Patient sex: M
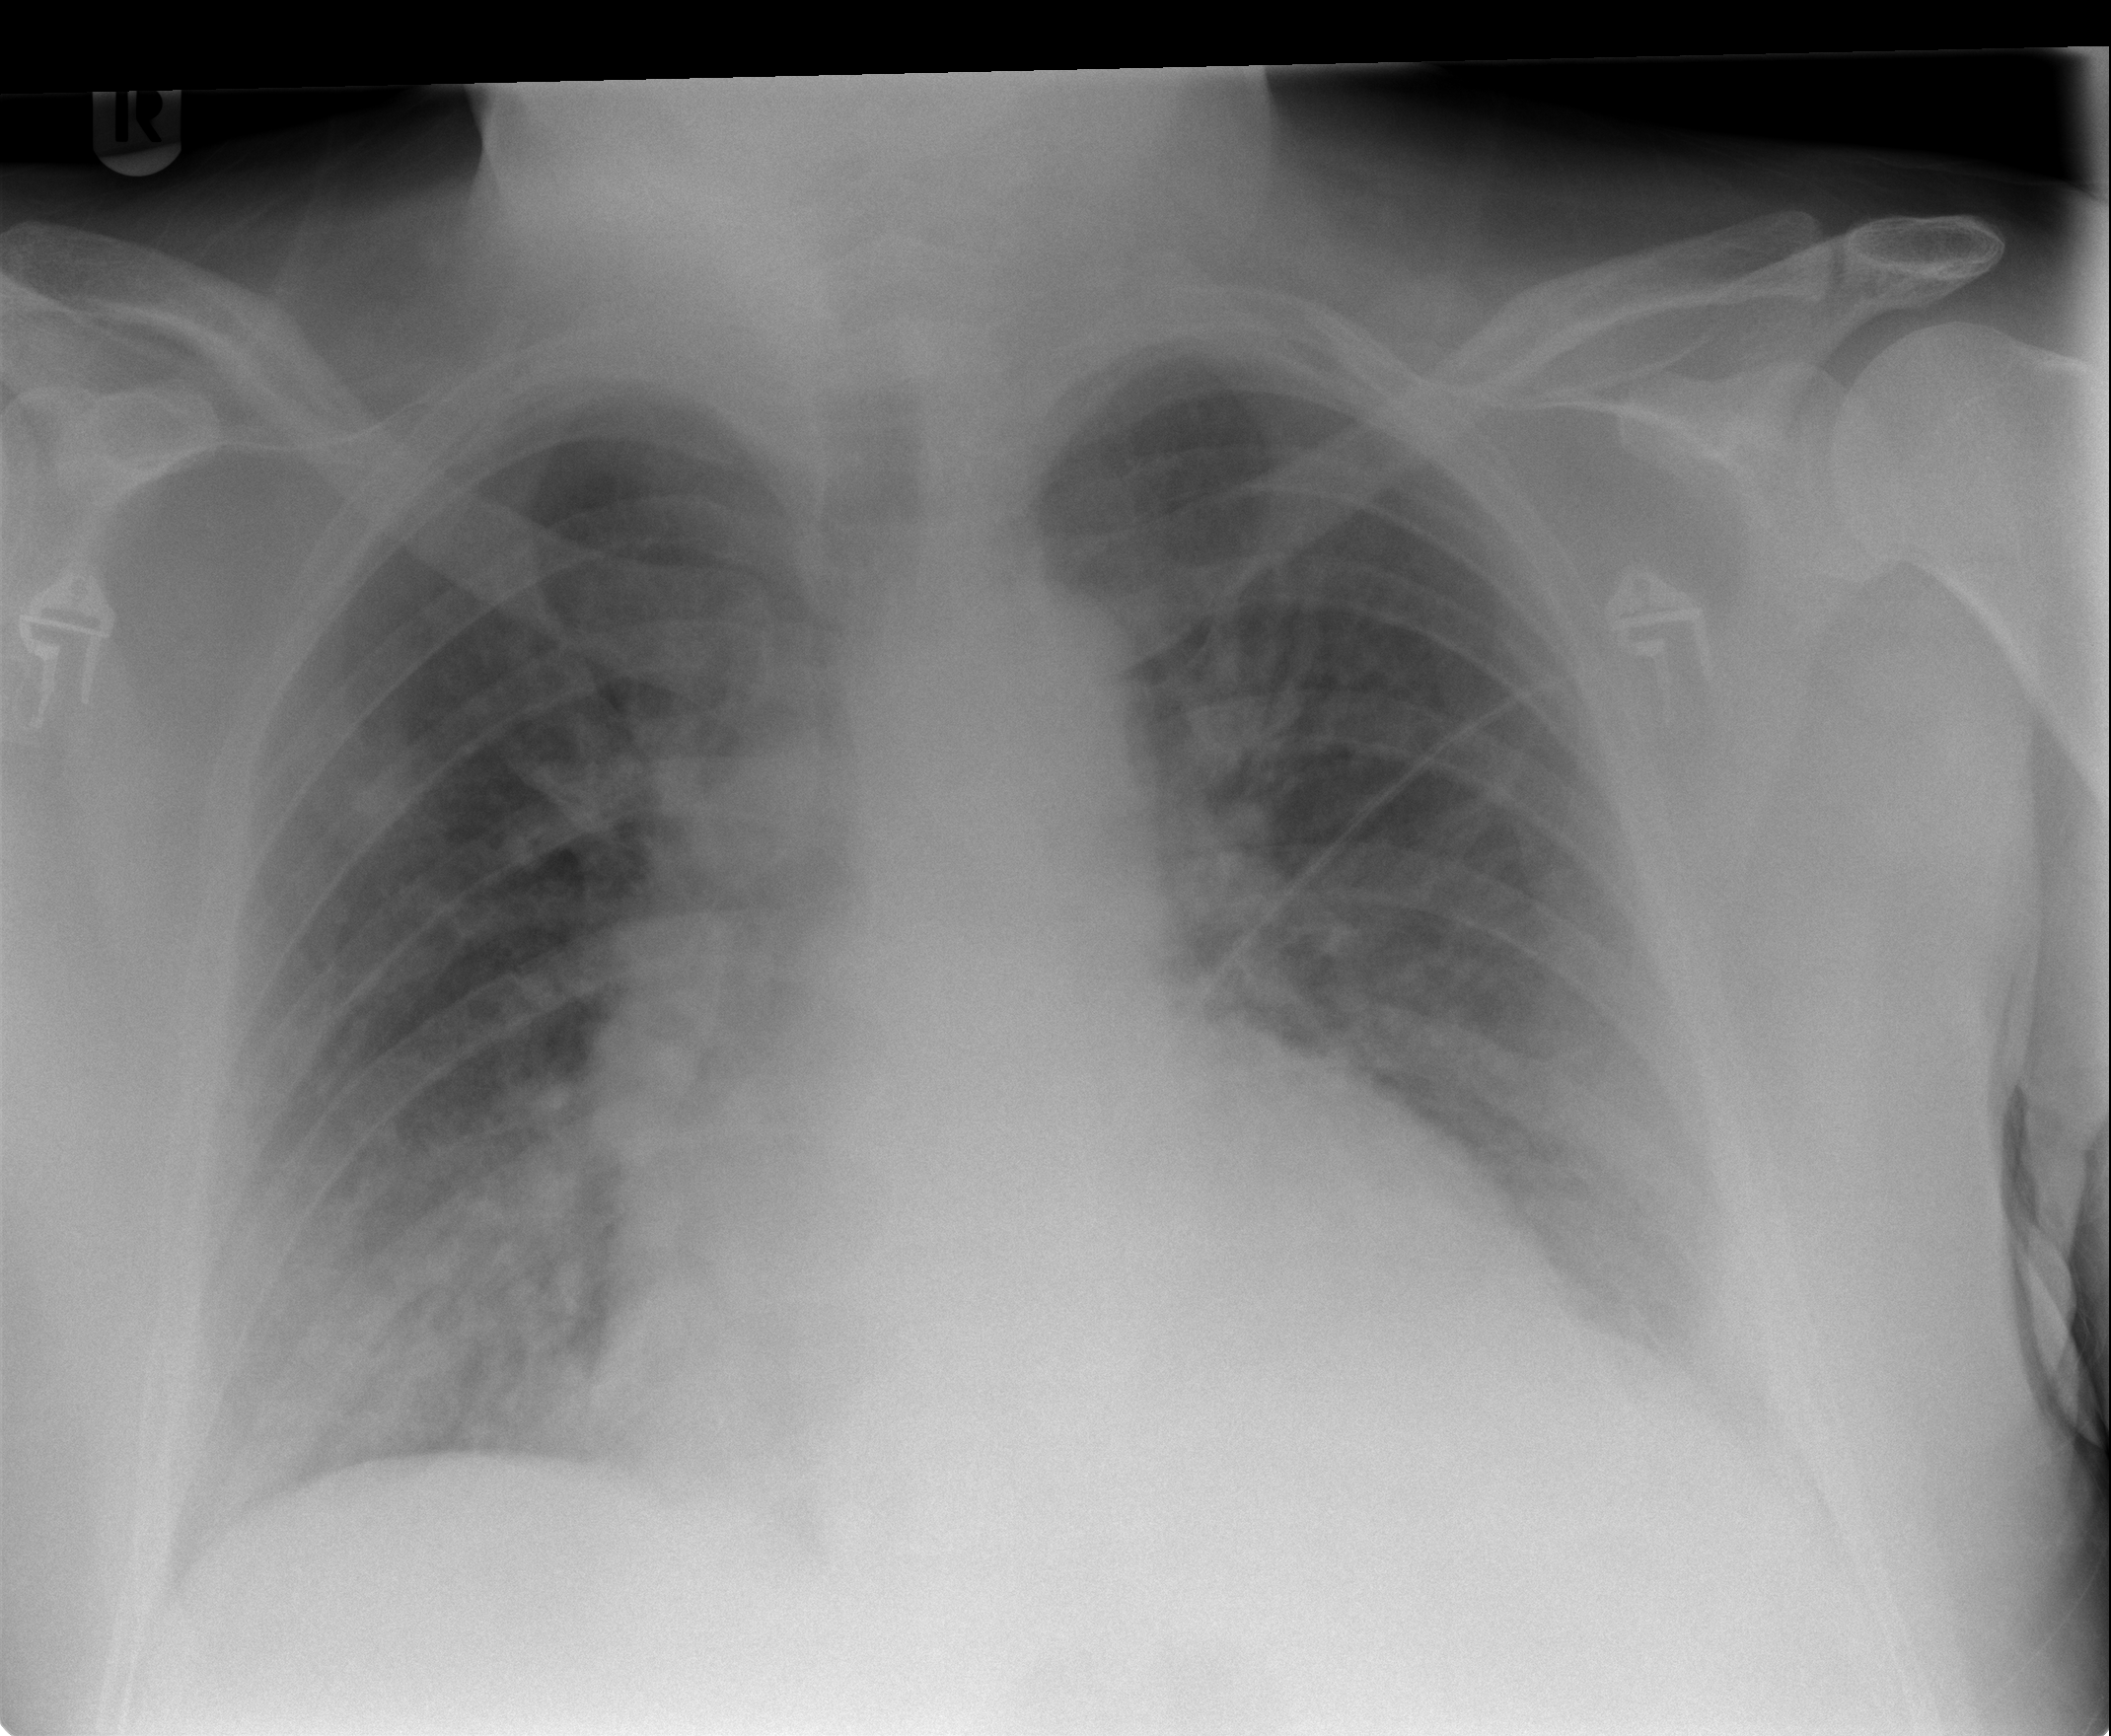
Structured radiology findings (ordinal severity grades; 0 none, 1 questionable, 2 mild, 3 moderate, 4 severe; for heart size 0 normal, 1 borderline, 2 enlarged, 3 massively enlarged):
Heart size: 2
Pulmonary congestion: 3
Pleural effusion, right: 1
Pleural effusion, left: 2
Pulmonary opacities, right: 0
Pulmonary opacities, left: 0
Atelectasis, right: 0
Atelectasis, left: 0